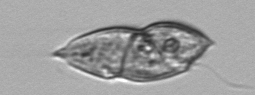
Label: Gyrodinium